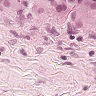
Metastatic tissue present: yes